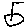
Label: circle